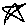
Label: star